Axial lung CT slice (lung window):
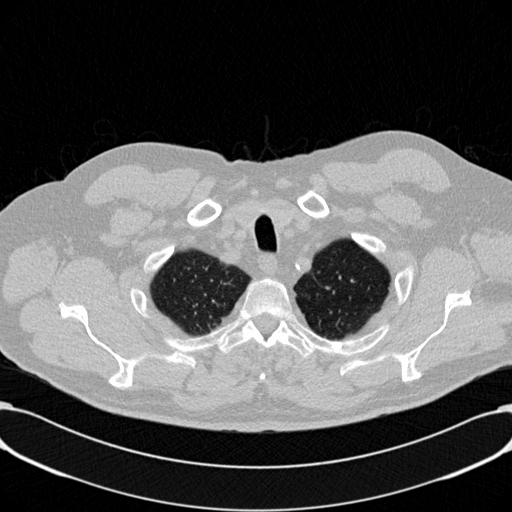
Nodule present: no